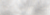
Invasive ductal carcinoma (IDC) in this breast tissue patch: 0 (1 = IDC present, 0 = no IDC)